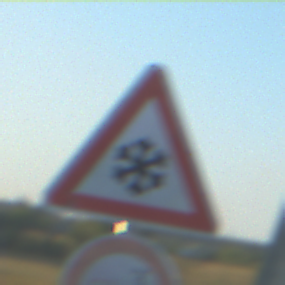
Verkehrszeichen: SchneeOderEisglaette
Zusatzzeichen unten: VerbotUeberholenEinspurigeFahrzeuge
Umgebung: Outdoor, RoadRail
Tageszeit: SunriseSunset
Wetter: Clear
Licht: Natural
Jahreszeit: NotSpecified
Kontrast: HighContrast